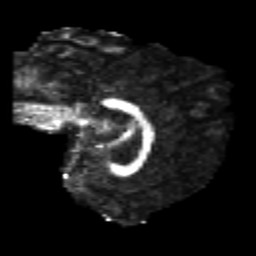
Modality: FA
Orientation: sagittal
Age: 21
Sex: female
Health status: healthy
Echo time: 0.074 s